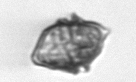
Label: Kryptoperidinium_triquetrum